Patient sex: F
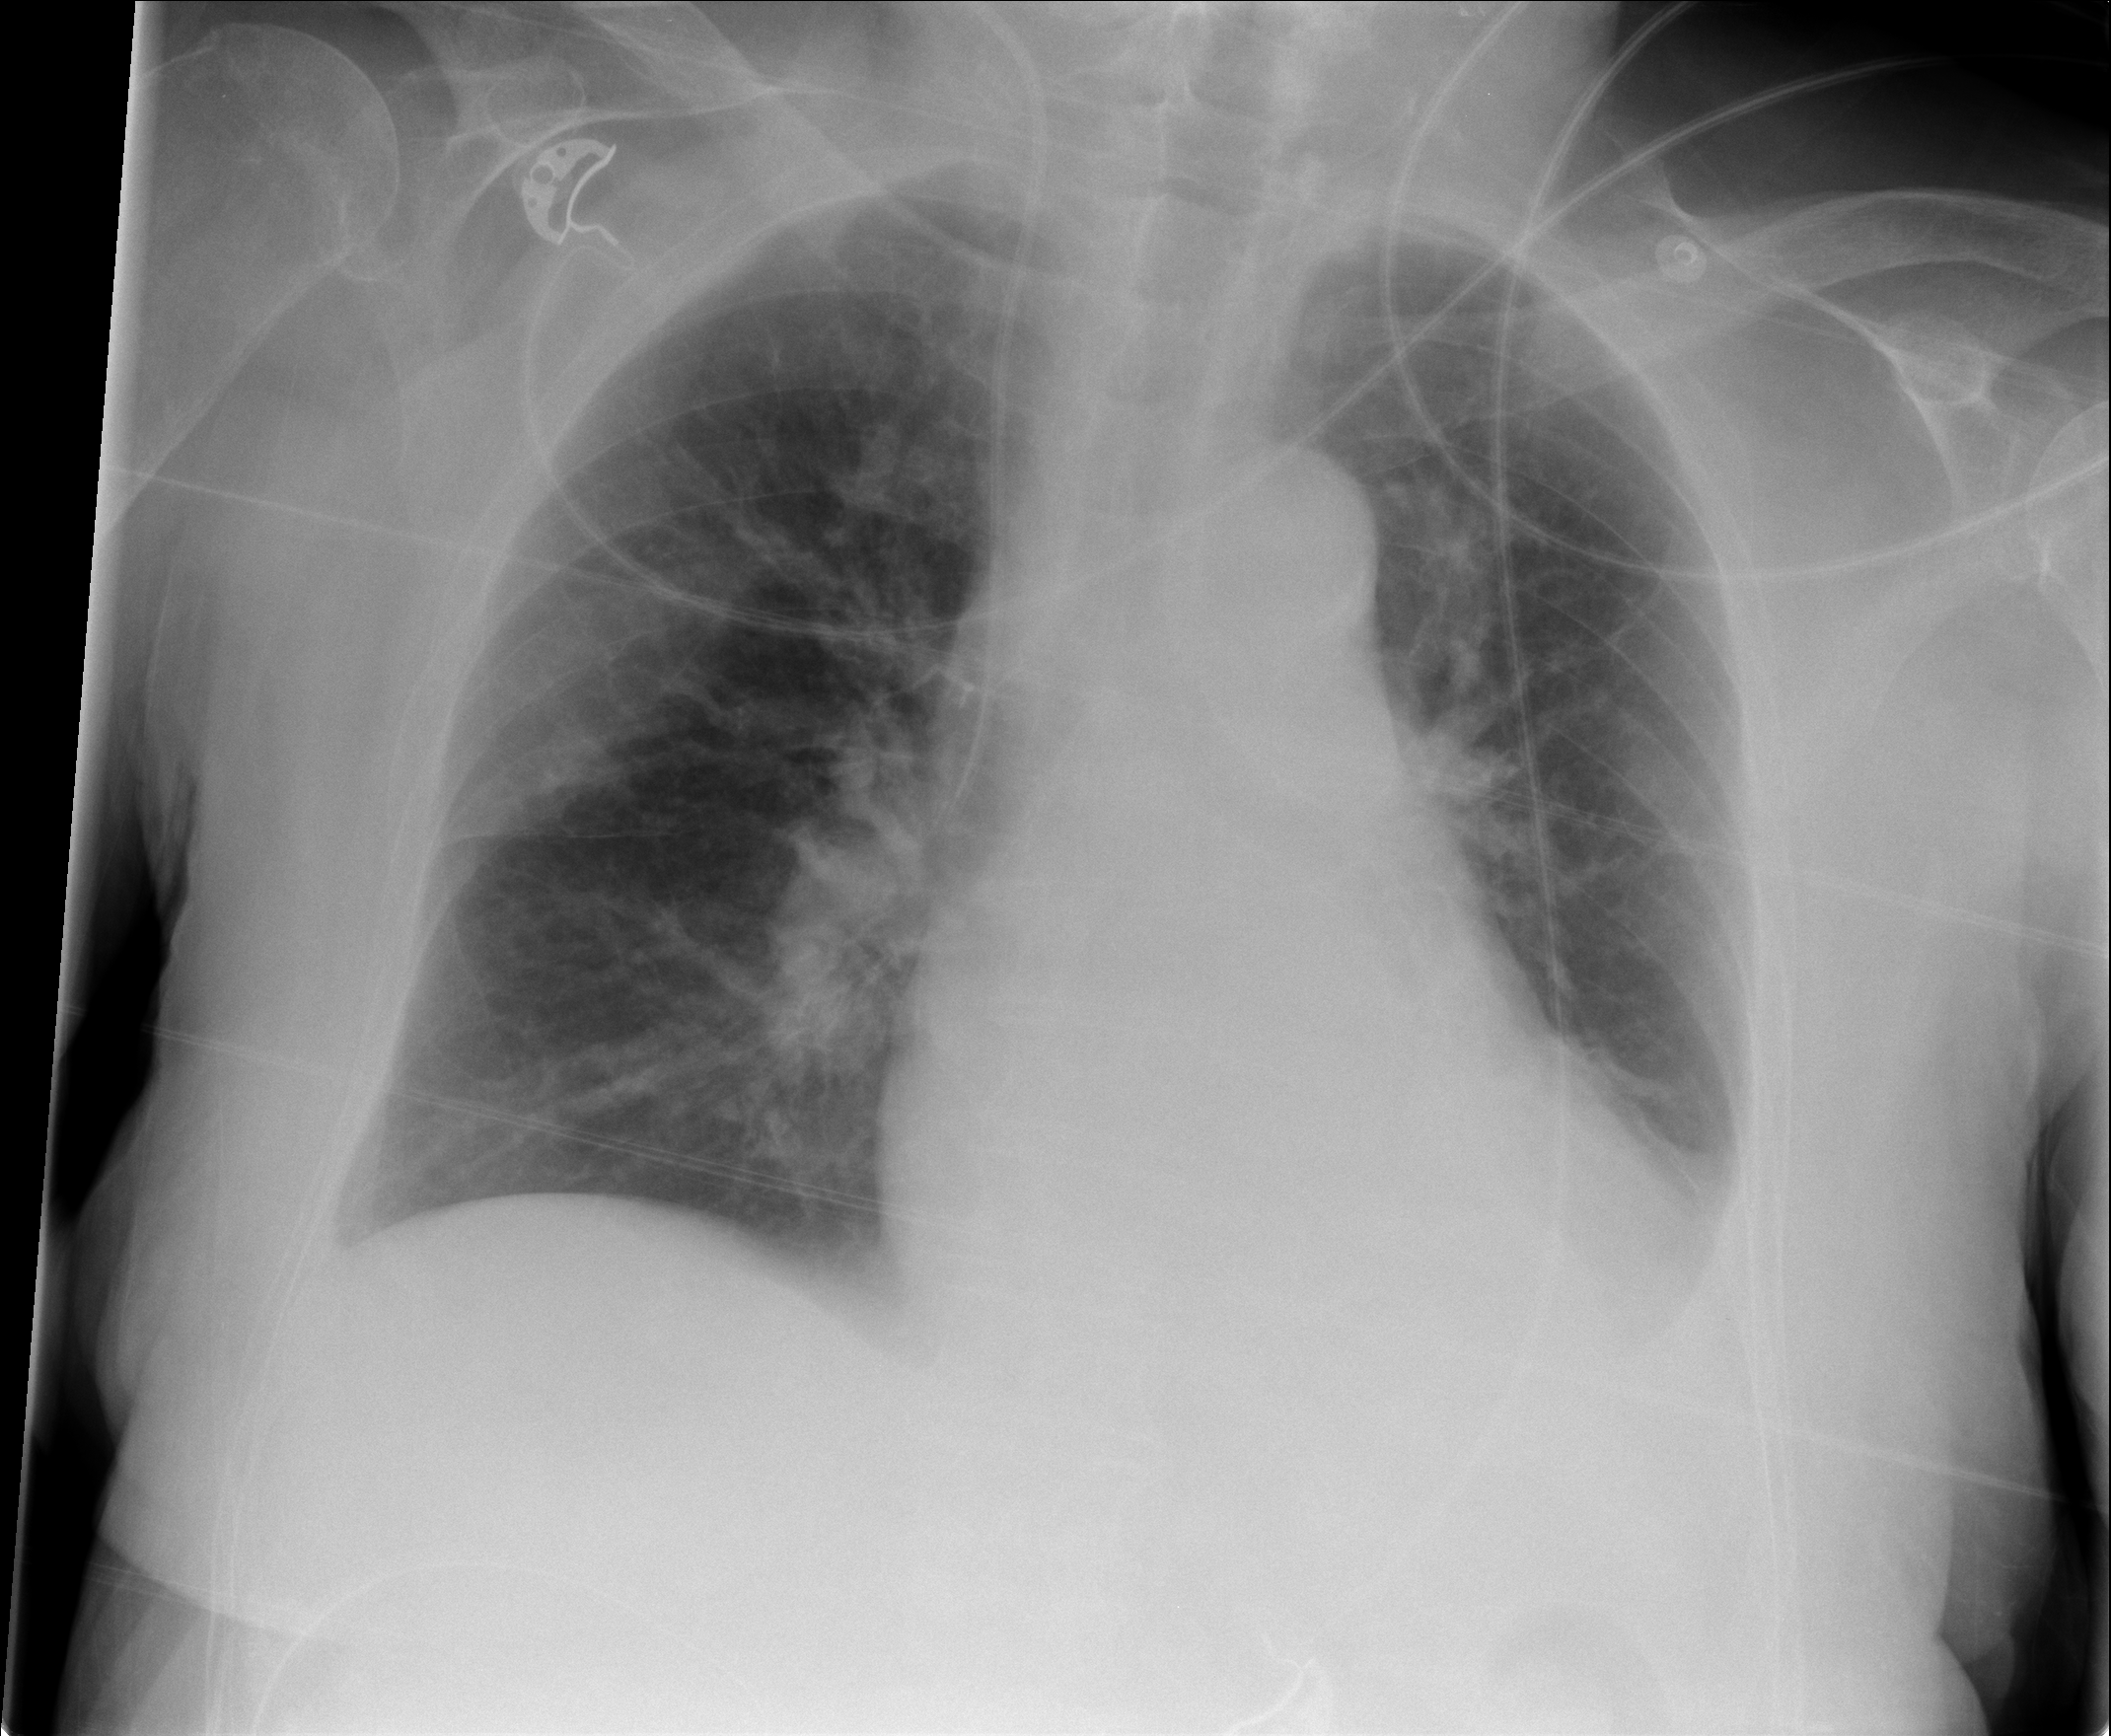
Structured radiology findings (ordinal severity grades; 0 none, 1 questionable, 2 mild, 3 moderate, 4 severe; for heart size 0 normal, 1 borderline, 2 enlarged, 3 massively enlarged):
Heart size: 1
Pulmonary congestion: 0
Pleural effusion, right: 1
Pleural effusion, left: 3
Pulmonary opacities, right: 2
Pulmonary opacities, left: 0
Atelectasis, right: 2
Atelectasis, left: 2